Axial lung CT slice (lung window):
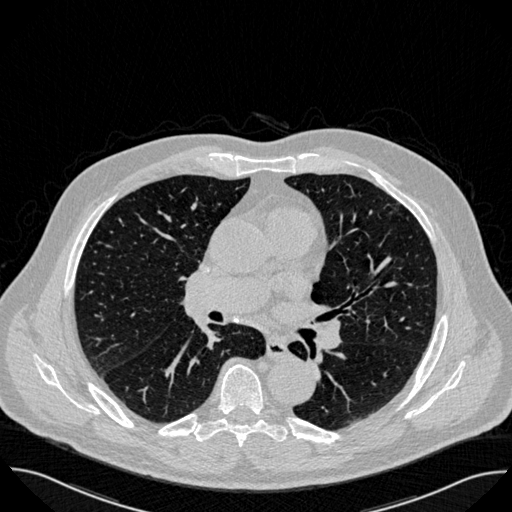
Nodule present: no